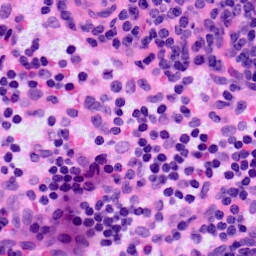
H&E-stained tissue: LymphNode